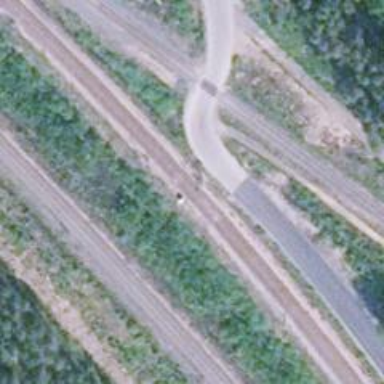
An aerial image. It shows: Railway with continuous electrified contact lines.